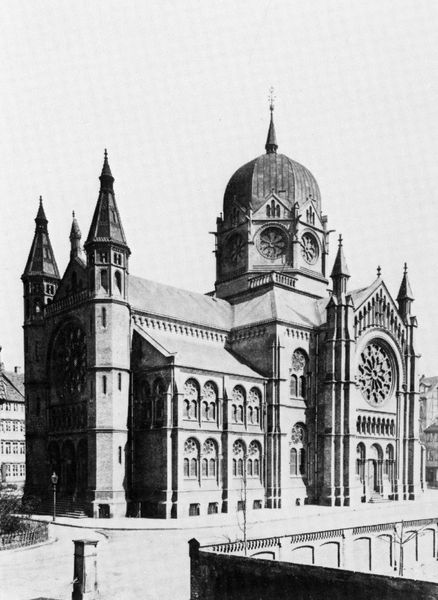
Titel: Hannover, Synagoge
Künstler: Edwin Oppler
Standort: Hannover (EU - D - Nds)
Schlagwörter: himmel, wolken, fenster, grau, lampe, laterne, straße, säulen, haus, rose, zaun, stein, steine, kirche, gotik, renaissance, rund, turm, mauer, kuppel, spitz, gewölbe, türme, dom, kathedrale, portal, querhaus, rosette, romanik, fotographie, notre dame, rundbogenfenster, fensterrose, brug, spitztürme, speichenfenster, übergangstil